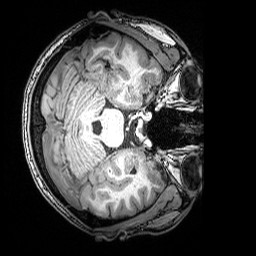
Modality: T1w
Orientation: axial
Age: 25
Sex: male
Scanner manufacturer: siemens
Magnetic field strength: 3 T
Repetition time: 2.53 s
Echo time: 0.00388 s